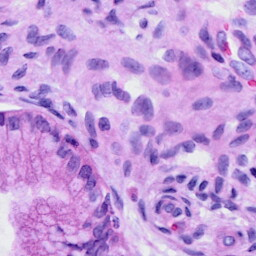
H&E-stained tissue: Cervix